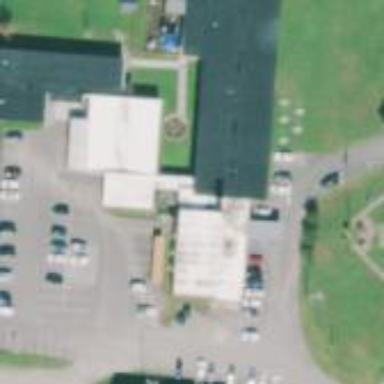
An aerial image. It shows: School building.